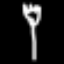
Label: fork